Question: I have two views, one for rendering google maps and another to render list of events that contain's latitude and longitude to render markers on the view that contains google maps. When I try to pass the view that manages the map to the initialize method of the second view and save an instance reference, display in console the following error:

Here's my code
app.js
'''
var ev = new Application();
ev.Router = Backbone.Router.extend({
routes: {
"": "home",
"evento/:id" : "evento"
},
home: function(){
var mapView = new ev.views.Home();
$('#home').html(mapView.el);
$('#rightcolumn').html(new ev.views.Home_Eventos(mapView).el);
},
evento: function(id){
$('#rightcolumn').html(new ev.views.Evento(id).el);
}
});
$(document).on('ready', function() {
// Load HTML templates for the app
ev.templateLoader.load(['shell', 'home', 'home_list_eventos', 'evento'], function () {
ev.shell = new ev.views.Shell({el: "#shell"});
ev.router = new ev.Router();
Backbone.history.start();
});
});
'''
home.js
'''
ev.views.Home = Backbone.View.extend({
map: 'null',
initialize: function(){
this.template = _.template(ev.templateLoader.get('home'));
this.render();
},
initMap: function(){
var that = this;
if(navigator.geolocation) {
navigator.geolocation.getCurrentPosition(function(position) {
var pos;
pos = new google.maps.LatLng(position.coords.latitude,position.coords.longitude);
var infowindow = new google.maps.InfoWindow({
map: that.map,
position: pos
});
that.map.setCenter(pos);
});
}
var mapOptions = {
zoom: 12,
};
that.map = new google.maps.Map(that.$el.find('#map_canvas')[0],mapOptions);
google.maps.event.addDomListener(window, "resize", function() {
var center = that.map.getCenter();
google.maps.event.trigger(that.map, "resize");
that.map.setCenter(center);
});
},
render: function(){
this.$el.html(this.template());
this.initMap();
return this;
}
});
'''
home_events.js
'''
ev.views.Home_Eventos = Backbone.View.extend({
initialize: function(mapView){
this.template = _.template(ev.templateLoader.get('home_list_eventos'));
this.mapView = mapView;
console.log(this.mapView.map);
this.render();
console.log("sou inicializado");
},
render: function(){
var that = this;
var imagens = new ev.models.ImagemCollection();
imagens.fetch({
success: function(){
that.$el.html(that.template({imagens: imagens.models}));
var marcadores = imagens.models;
setTimeout(function() {
_.each(marcadores, function(marcador){
var myLatlng = new google.maps.LatLng(marcador.get('latitude'),marcador.get('longitude'));
var marker = new google.maps.Marker({
position: myLatlng,
map: map,
});
});
}, 6000);
return that;
}
});
}
});
'''
Templates of document:
shell.html:
'''
<!-- Fixed navbar -->
<nav class="navbar navbar-default navbar-fixed-top" role="navigation">
...
</nav>
<div class="wrapper-home" id="home">
</div><!--/.fluid-container-->
'''
home.html:
'''
<div id="leftcolumn">
<div id="map_canvas"></div>
</div>
<div id="rightcolumn">
<div class="row">
<div class="col-xs-5 coluna-input">
<form role="form">
<div class="form-group">
<label for="pesquisar">Pesquise</label>
<input type="text" class="form-control" id="pesquisar" placeholder="Pesquisar...">
</div>
<div class="form-group">
<label for="quando">Quando</label>
<input type="text" class="form-control" id="quando" placeholder="Quando">
</div>
</form>
</div>
<div class="col-xs-5 coluna-input">
<form role="form">
<div class="form-group">
<label for="pac-input">Onde</label>
<input type="text" class="form-control" id="pac-input" placeholder="Onde">
</div>
<div class="form-group">
<label for="genero">Genero</label>
<input type="text" class="form-control" id="genero" placeholder="Genero">
</div>
</form>
</div>
<div class="col-xs-5 coluna-input">
<button id="search" type="button" class="btn btn-primary botao">Pesquisar</button>
</div>
<div class="col-xs-5 coluna-input">
<button type="button" class="btn btn-danger botao">Mais Filtros</button>
</div>
</div>
<hr class="linha"/>
<div class="row" id="lista">
<div class="table">
<tbody>
<% _.each(imagens, function(imagem){ %>
<tr>
<div class="col-xs-5 coluna-input">
<img src="<%= imagem.get('imagem') %>" class="img-responsive back" alt="Responsive image">
<a href='#evento/<%= imagem.get('id') %>' class="btn btn-primary">Ver Mais</a>
</div>
</tr>
<% }); %>
</tbody>
</div>
</div>
</div>
'''
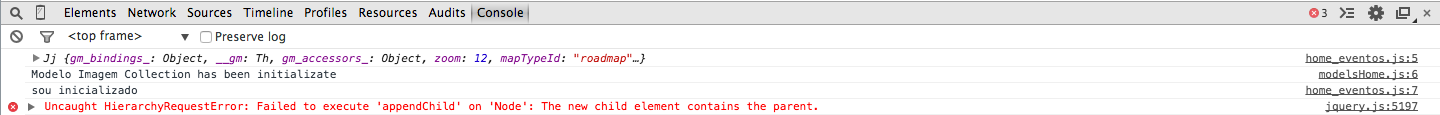
Answer: You initialize 'new ev.views.Home_Eventos(mapView)' as a parameter to '$.html()', which is fine except that the render function in that view is 'async' because of the fetch in it. So the 'el' it returns should be an empty '<div>' since the success callback doesn't return until after the 'initialize' is complete.